Question: I was using VisualVM to find where all the time was being spent for a particular call. I found that most the time was in a database call, but the profier shows that 85% of the time was java.lang.Object and only 15% in the DB Call.
Am I reading something wrong?
The columns with data are Time, Time (CPU), Invocations.

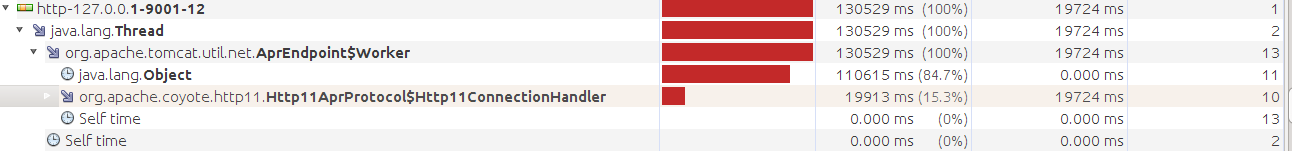
Answer: It looks like most of the time is spend in Object.wait(). The difference between Time and Time(CPU) is described in the tooltip for particular column. Time(CPU) is an approximation of real CPU usage, while Time is wall-clock time. So for Object.wait(), Time(CPU) is always zero, since it only waits and does not use CPU.